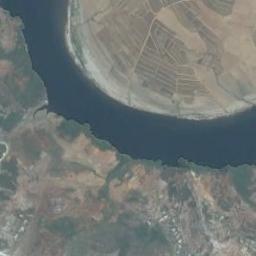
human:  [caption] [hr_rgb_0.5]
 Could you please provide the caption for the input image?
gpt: A turquoise blue river curved like an arc, With green and tan mixed fields along the banks, With large buildings .

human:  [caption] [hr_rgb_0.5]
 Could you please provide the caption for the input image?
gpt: The river goes through farmland and grass .

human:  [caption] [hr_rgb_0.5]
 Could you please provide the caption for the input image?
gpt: The deep blue river goes through the flat ground covered with some vegetation .

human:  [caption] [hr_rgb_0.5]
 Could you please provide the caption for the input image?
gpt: The river is surrounded by trees .

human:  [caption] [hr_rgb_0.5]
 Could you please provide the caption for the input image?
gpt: There are some farmlands and bare land around the river .